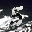
Label: 5